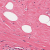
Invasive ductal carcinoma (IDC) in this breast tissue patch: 0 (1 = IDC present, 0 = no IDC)